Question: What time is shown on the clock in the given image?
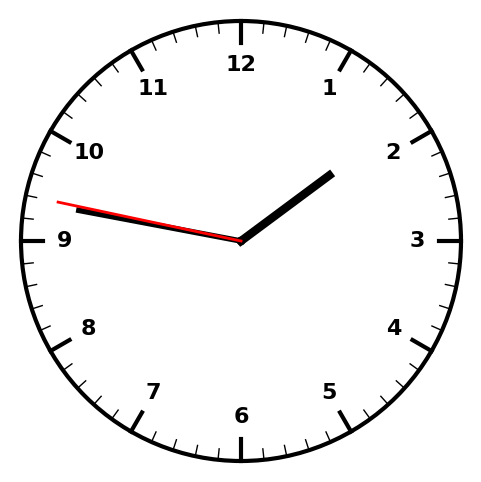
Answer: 01:46:47